Question: I'm looking for some methods to compute shape similarity between two curve segments.
I have two time series x1 (purple line) and x2 (red line) and I would like to find the y-offset that minimizes the difference between the two curves (the sum of the square differences), and use this difference as a similarity measure.
How can I find this offset?

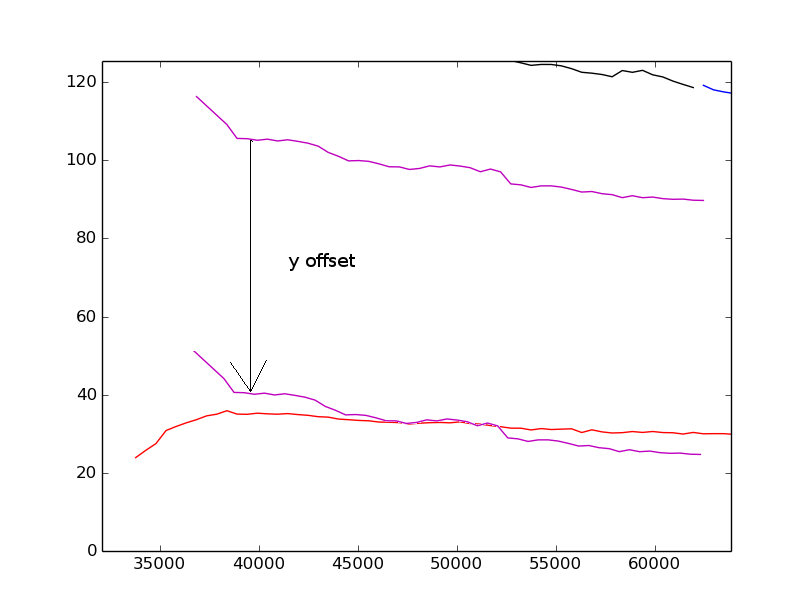
Answer: After a relaxing week end, it's easier to see the obvious: it's the average distance between simultaneous points of the data sets.